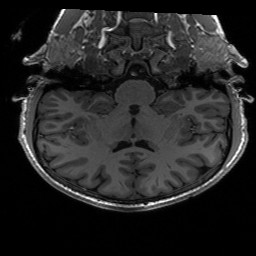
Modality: T1w
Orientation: sagittal
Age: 28
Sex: male